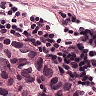
Metastatic tissue present: yes